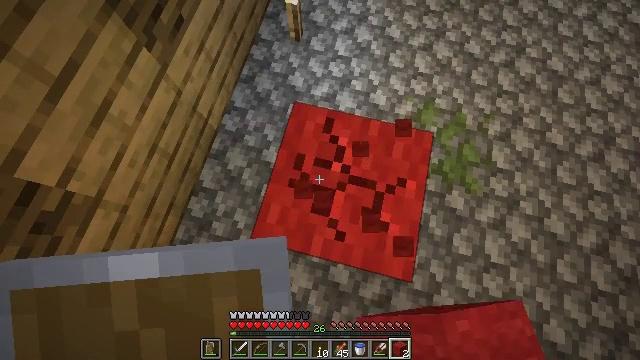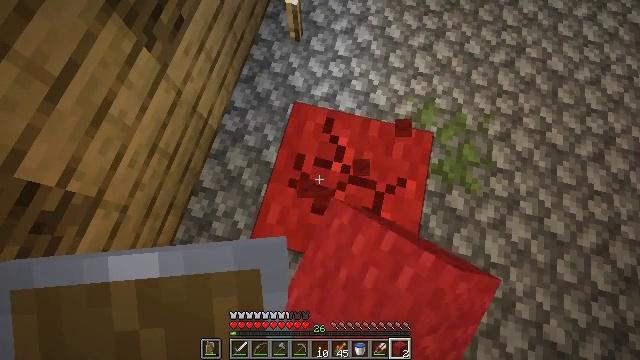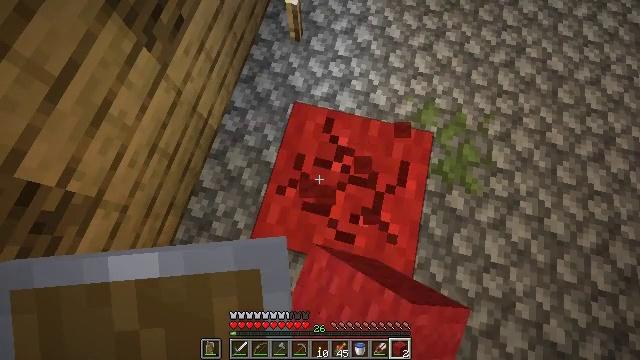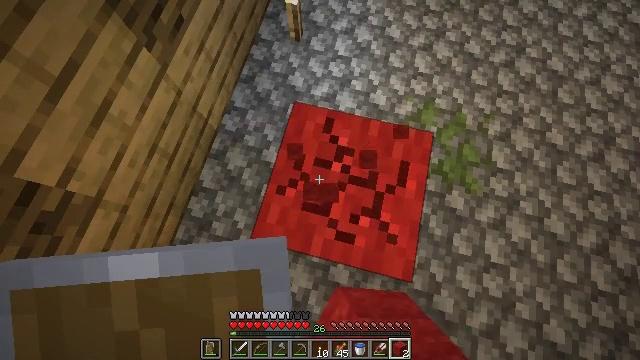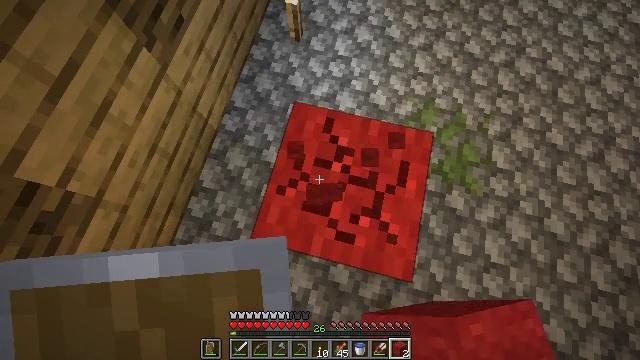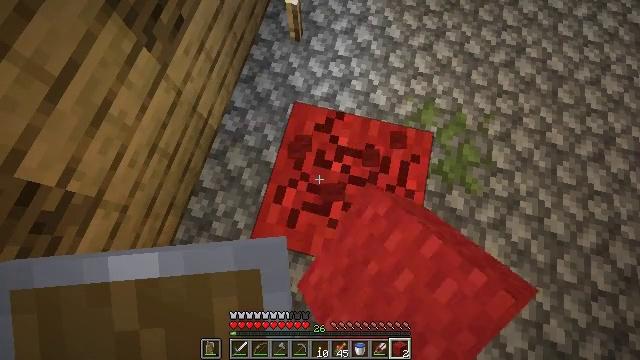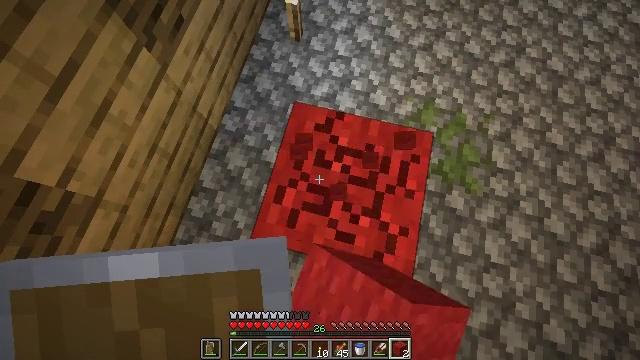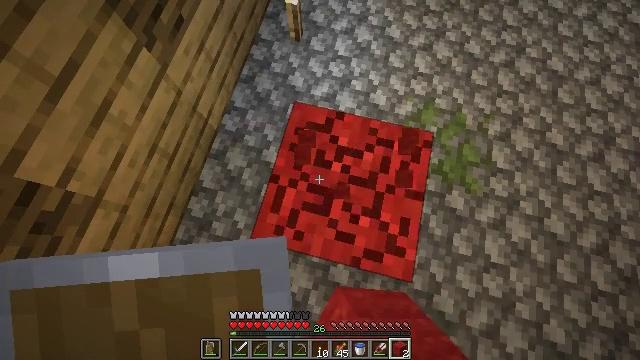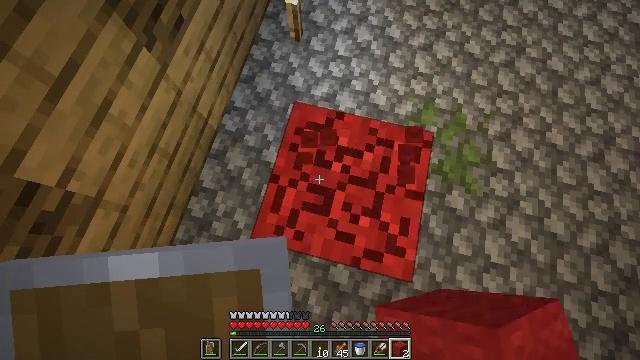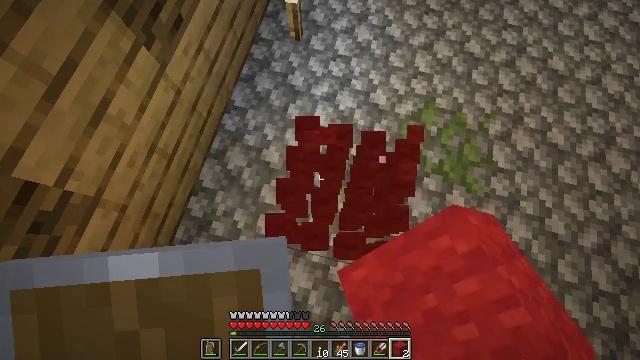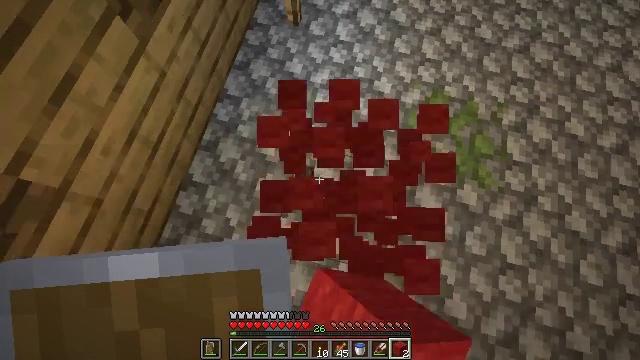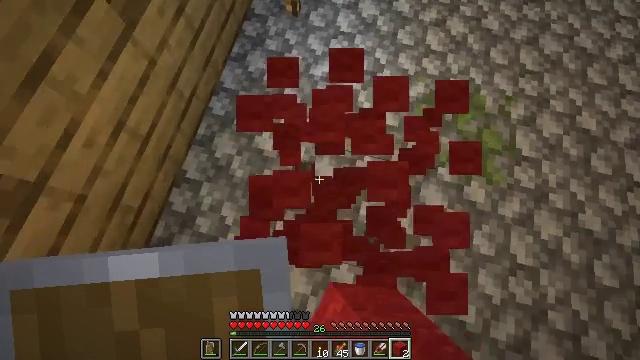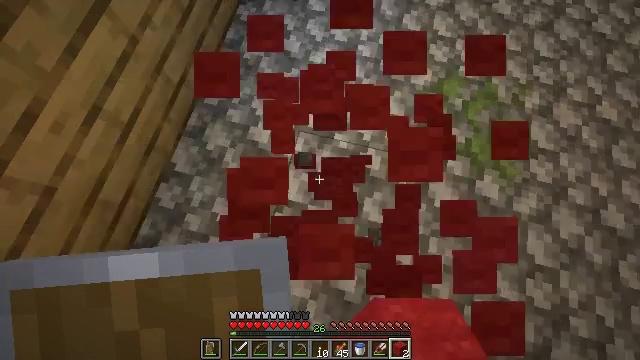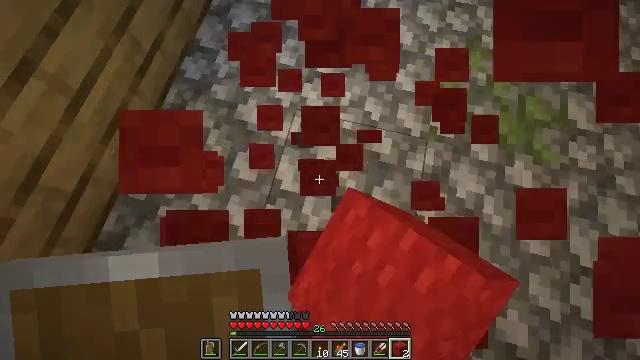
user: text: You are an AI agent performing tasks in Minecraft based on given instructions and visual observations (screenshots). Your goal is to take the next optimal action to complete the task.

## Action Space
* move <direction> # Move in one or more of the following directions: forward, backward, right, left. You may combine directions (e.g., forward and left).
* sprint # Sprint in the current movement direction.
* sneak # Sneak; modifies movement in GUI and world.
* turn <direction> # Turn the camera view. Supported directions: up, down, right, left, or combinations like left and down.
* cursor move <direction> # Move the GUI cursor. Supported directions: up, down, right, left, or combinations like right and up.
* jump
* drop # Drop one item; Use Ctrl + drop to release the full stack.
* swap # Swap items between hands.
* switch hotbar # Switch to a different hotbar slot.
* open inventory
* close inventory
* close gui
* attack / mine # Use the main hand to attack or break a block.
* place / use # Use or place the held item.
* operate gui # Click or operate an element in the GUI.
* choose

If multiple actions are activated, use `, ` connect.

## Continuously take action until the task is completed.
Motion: motion action
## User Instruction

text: Break the block of red wool.
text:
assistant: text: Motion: attack / mine
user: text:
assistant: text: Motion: attack / mine
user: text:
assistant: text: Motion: attack / mine
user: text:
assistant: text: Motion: attack / mine
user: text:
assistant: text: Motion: attack / mine
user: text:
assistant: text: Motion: attack / mine
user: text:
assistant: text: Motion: attack / mine
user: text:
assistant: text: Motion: attack / mine
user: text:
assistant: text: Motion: attack / mine
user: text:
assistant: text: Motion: attack / mine
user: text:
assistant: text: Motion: attack / mine
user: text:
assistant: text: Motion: attack / mine
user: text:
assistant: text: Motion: attack / mine
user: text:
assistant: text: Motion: attack / mine